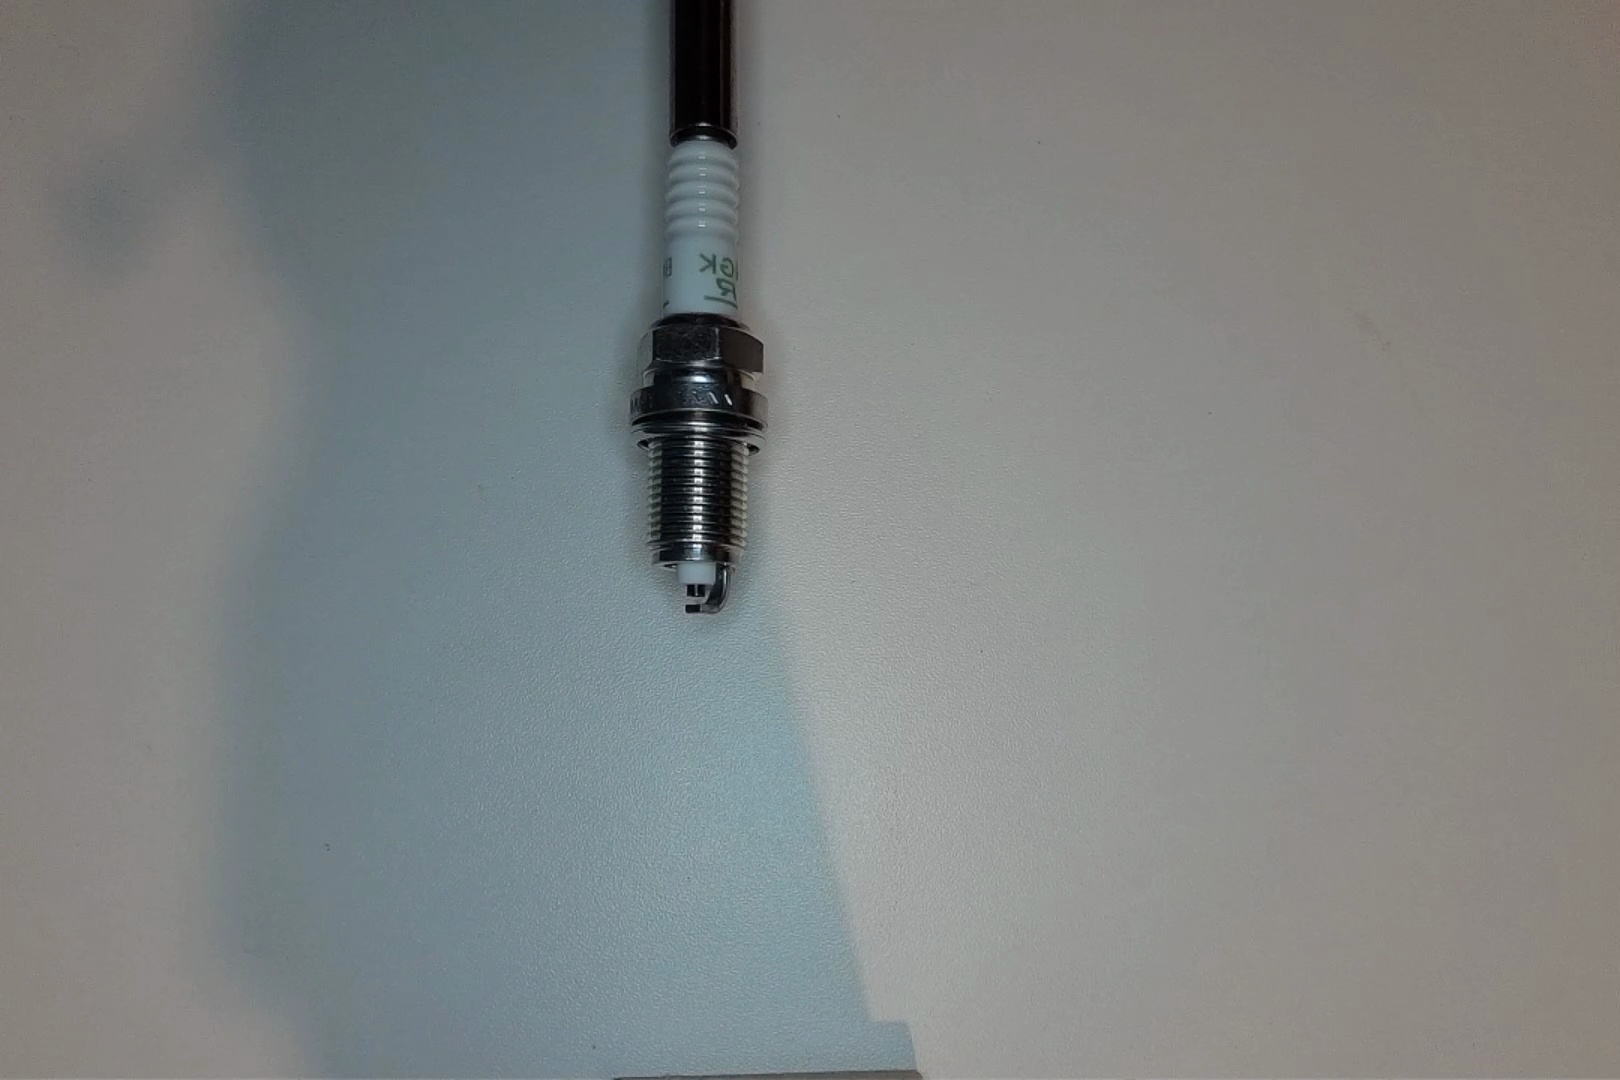
Label: no anomaly